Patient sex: F
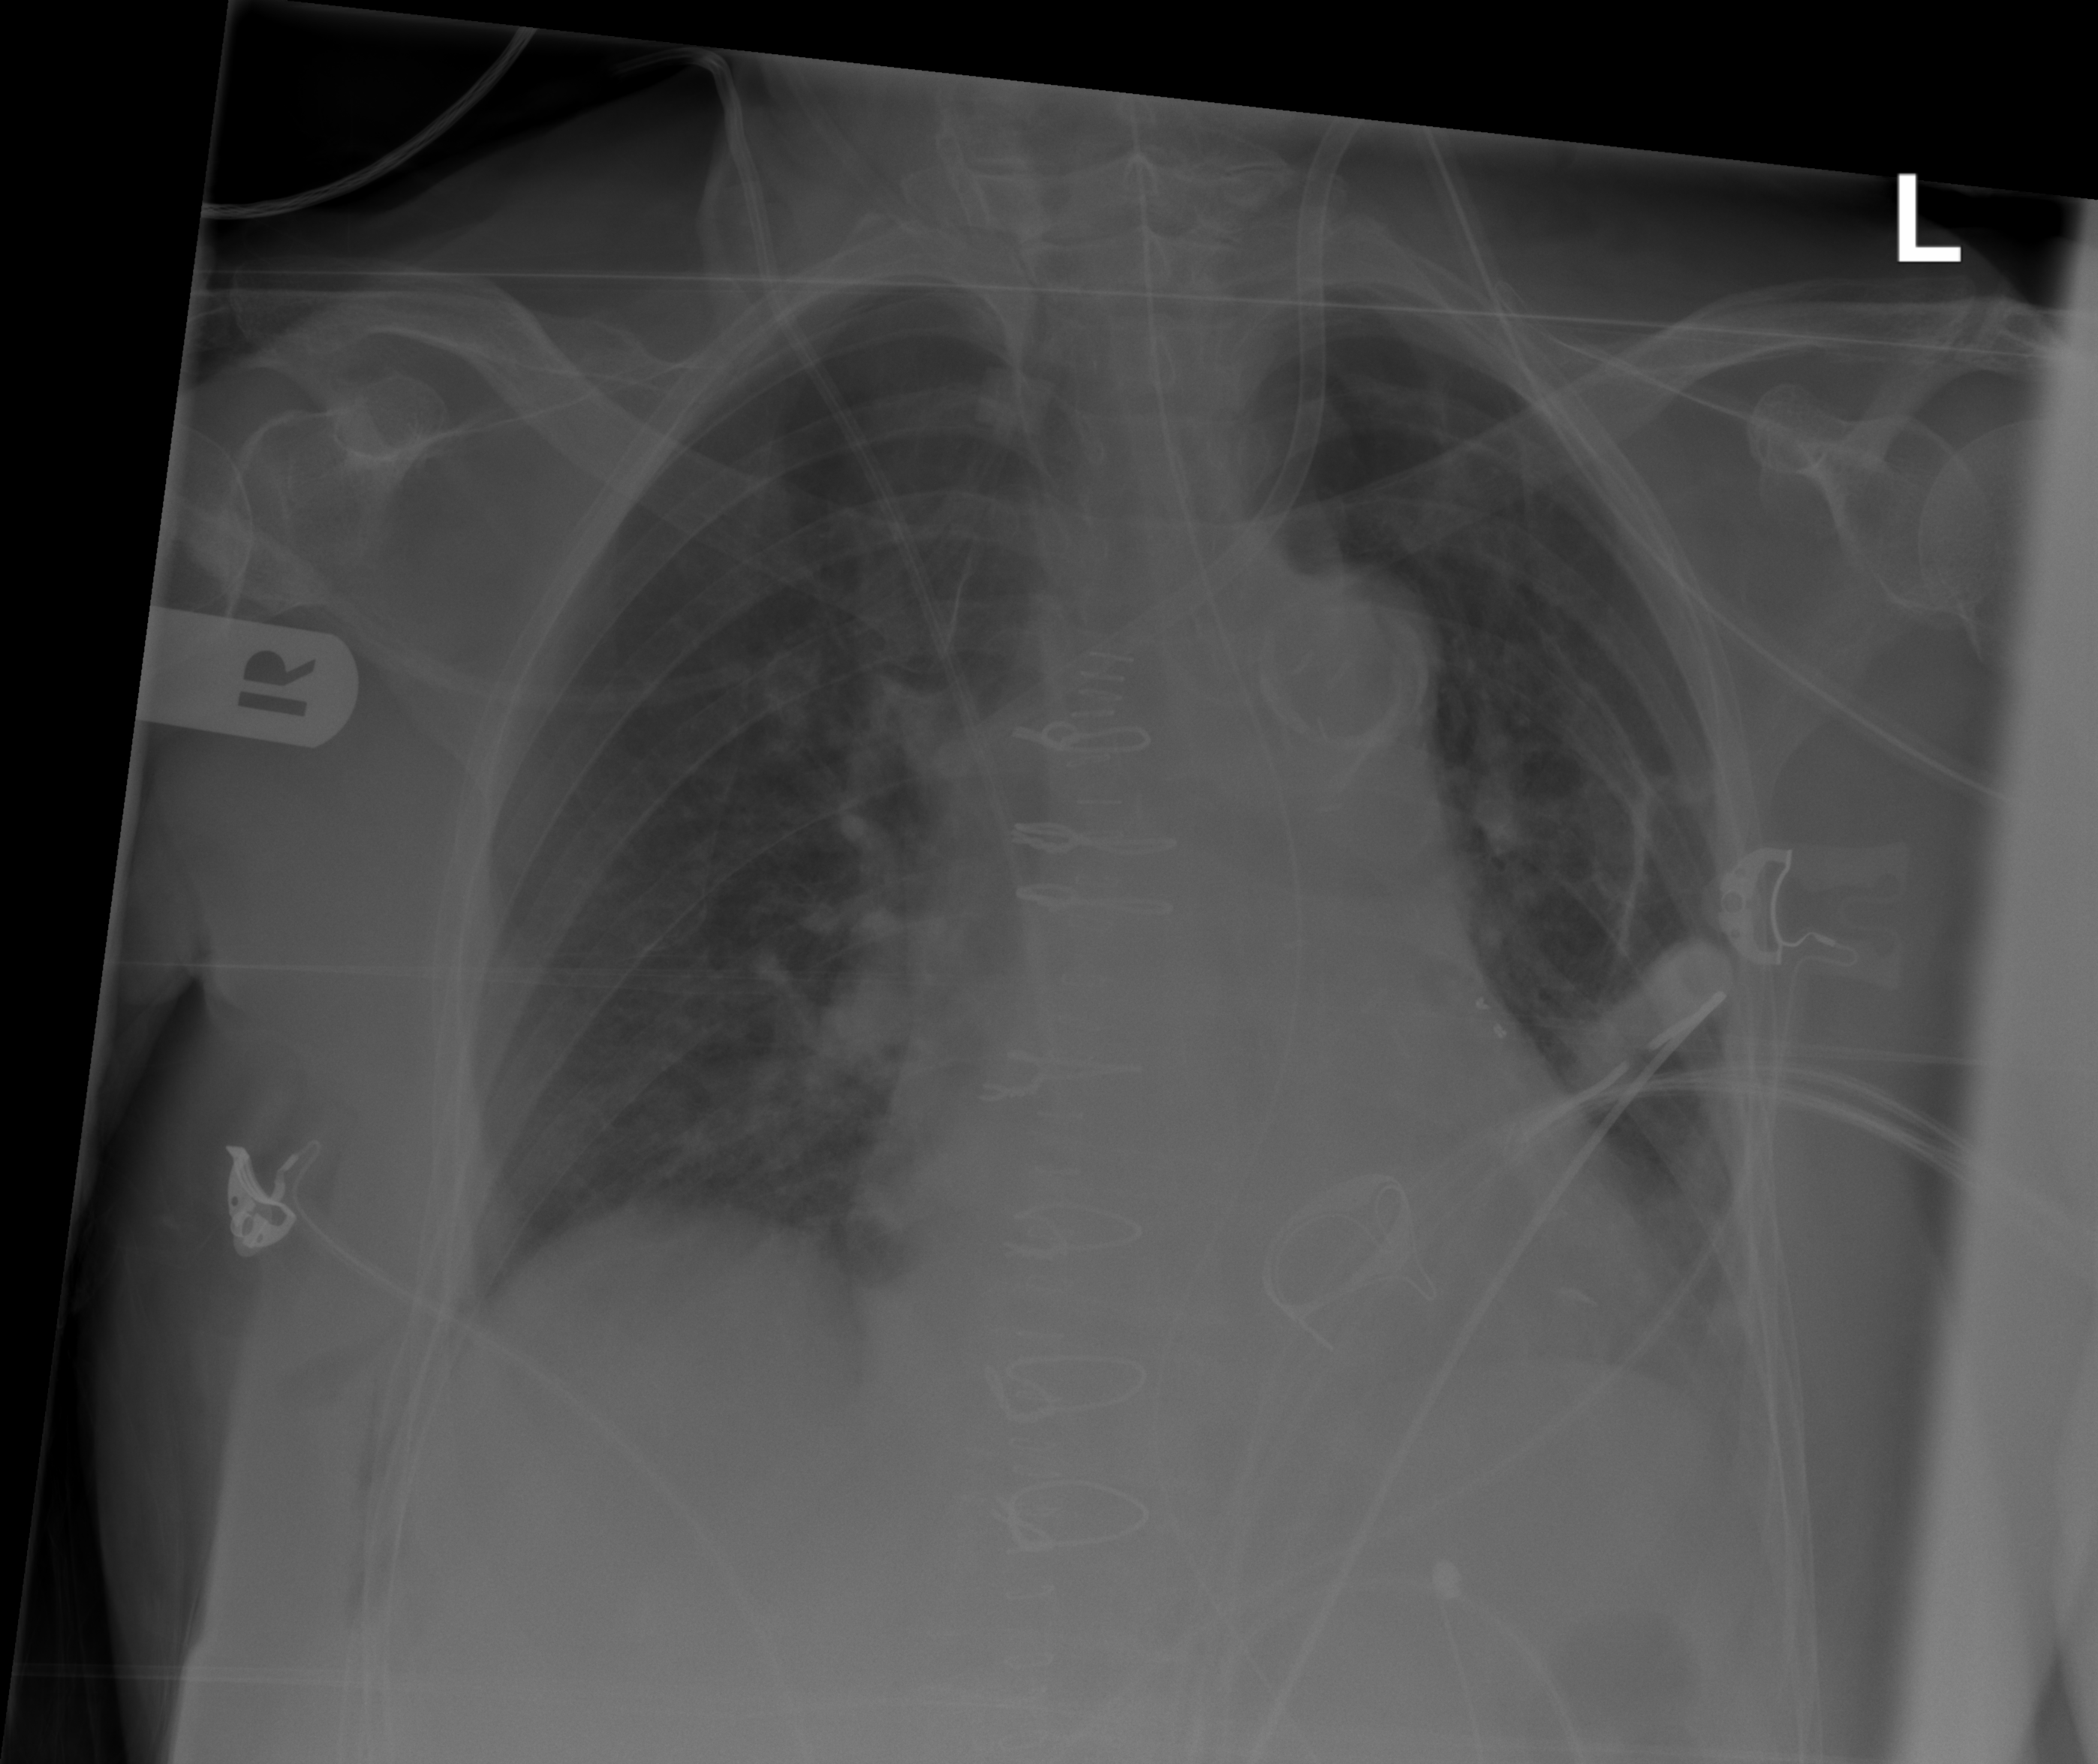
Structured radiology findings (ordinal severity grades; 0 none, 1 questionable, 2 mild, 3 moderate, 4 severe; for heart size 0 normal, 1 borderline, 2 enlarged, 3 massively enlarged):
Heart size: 2
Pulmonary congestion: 0
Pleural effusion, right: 0
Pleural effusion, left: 2
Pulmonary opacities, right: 0
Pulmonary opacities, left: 0
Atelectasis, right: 0
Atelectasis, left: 2